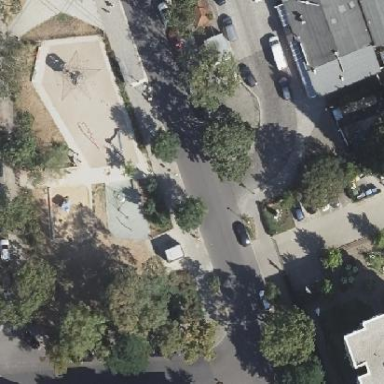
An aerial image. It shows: Lovely park for leisure and relaxation.